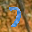
Label: 7